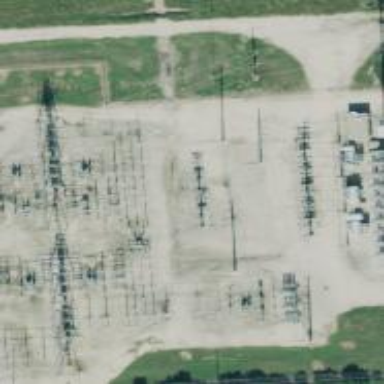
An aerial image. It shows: Power pole.